Field crop: maize
Growth stage: 2
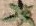
Species: atriplex